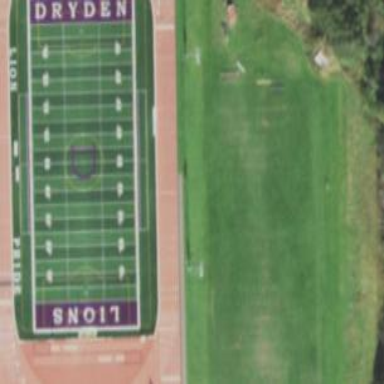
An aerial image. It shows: American football pitch for leisure and sport activities.